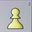
Piece: wP